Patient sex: M
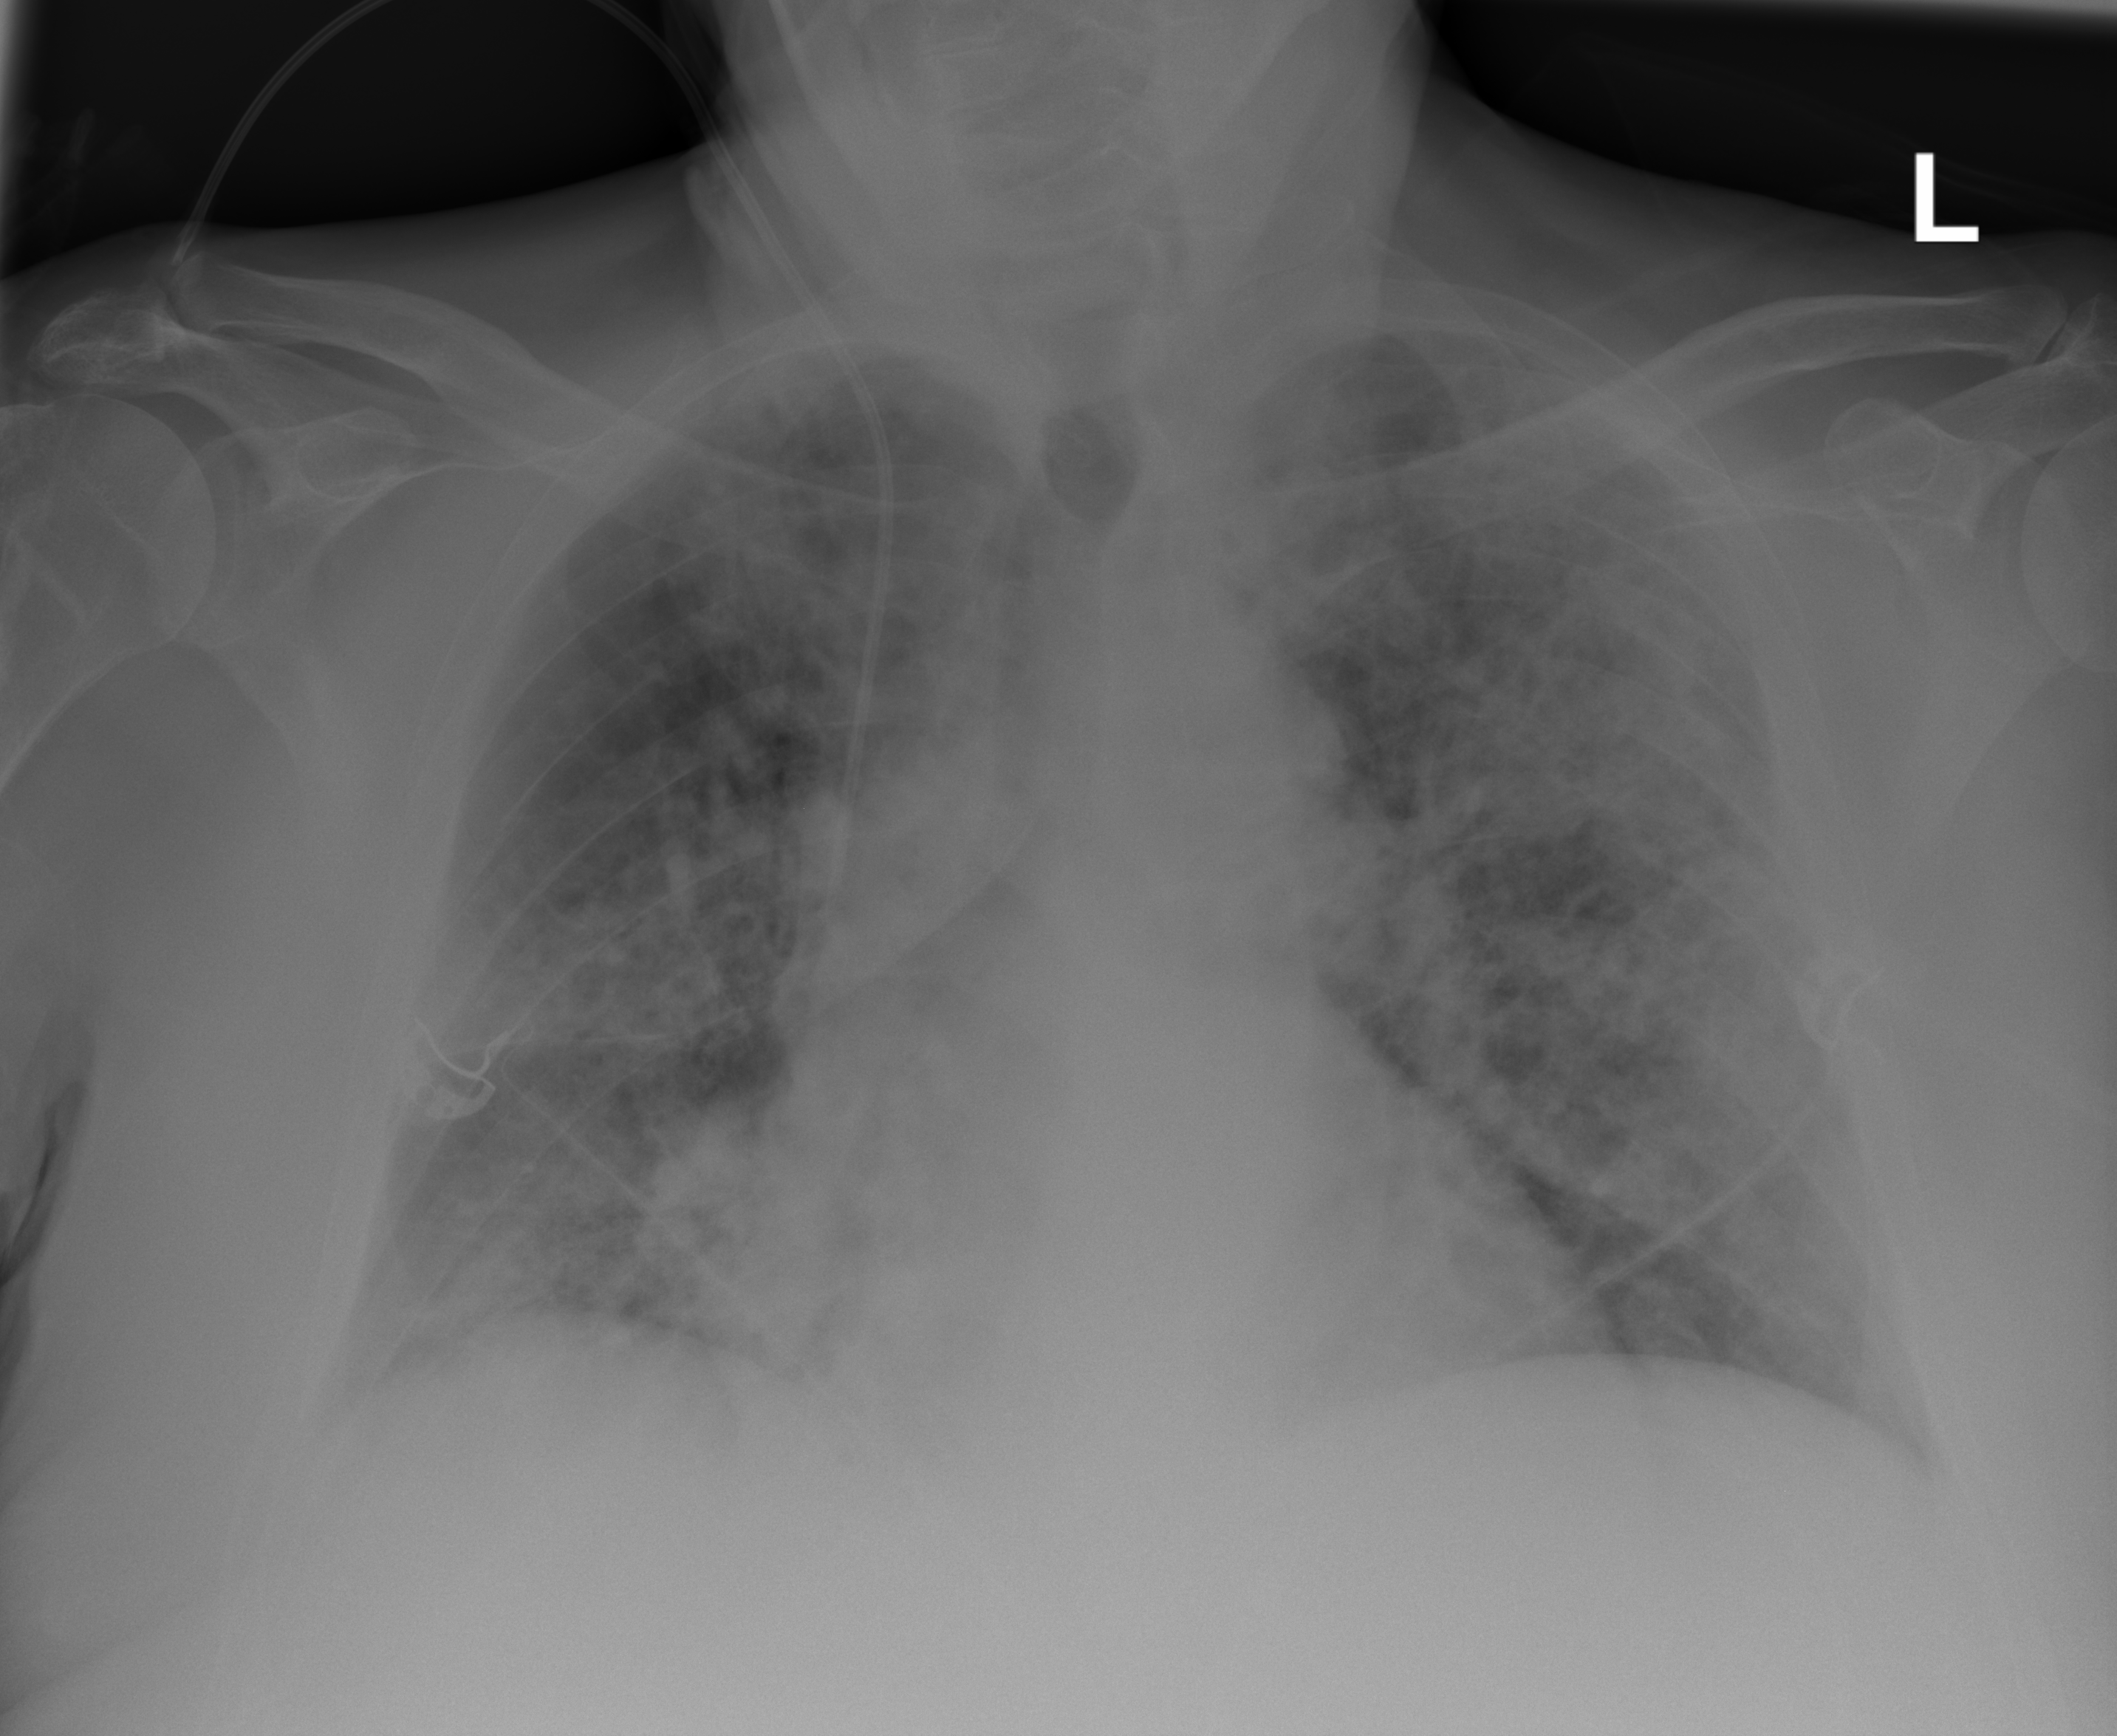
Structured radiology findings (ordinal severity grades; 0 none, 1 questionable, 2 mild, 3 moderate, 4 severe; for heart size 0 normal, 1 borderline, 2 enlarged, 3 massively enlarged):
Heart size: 2
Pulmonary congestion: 3
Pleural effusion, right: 2
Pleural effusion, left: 0
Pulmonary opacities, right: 3
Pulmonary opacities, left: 3
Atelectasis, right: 2
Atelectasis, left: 0